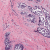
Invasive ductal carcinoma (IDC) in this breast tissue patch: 1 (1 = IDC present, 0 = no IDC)